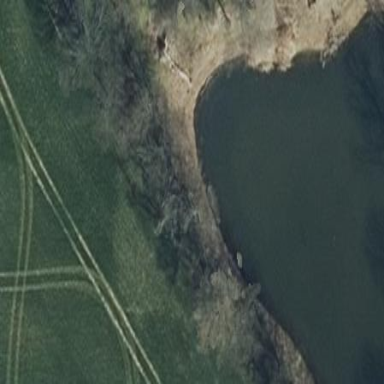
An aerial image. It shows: Pond with natural water.